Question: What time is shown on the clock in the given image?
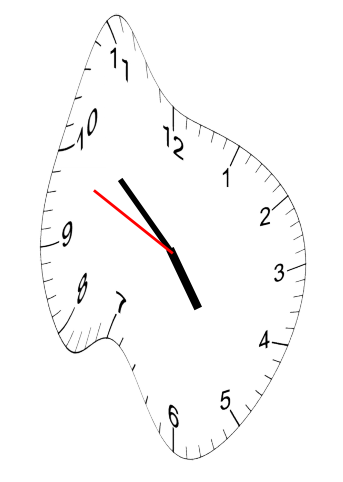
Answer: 04:51:49